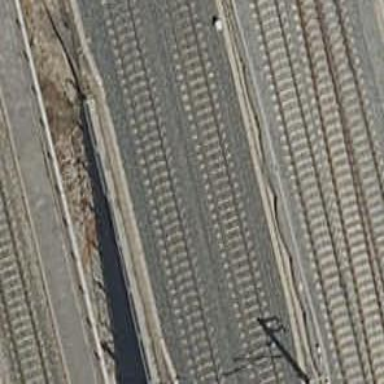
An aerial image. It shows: Bridge over railway with electrified contact lines.